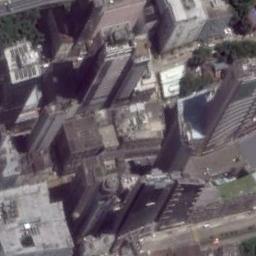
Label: commercial_area